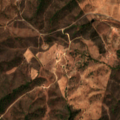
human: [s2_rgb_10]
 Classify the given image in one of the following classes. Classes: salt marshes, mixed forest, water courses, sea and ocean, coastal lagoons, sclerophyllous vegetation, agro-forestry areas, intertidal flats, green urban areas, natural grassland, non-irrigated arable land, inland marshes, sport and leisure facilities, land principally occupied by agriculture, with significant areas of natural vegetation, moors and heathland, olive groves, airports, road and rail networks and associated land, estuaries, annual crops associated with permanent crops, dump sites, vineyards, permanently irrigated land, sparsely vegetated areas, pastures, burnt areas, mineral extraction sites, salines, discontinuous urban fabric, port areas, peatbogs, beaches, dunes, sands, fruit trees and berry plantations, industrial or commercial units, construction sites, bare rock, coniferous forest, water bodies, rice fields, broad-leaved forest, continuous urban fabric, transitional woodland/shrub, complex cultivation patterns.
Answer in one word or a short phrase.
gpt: land principally occupied by agriculture, with significant areas of natural vegetation, agro-forestry areas, broad-leaved forest, transitional woodland/shrub